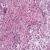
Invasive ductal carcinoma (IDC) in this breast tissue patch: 1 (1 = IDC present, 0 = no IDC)